This is a demodulated (Hilbert-envelope) spectrum computed from a bearing vibration snapshot; the dashed markers indicate where each bearing fault type would appear (BPFO, BPFI, BSF, FTF). What is the most likely bearing condition (normal, inner_race, outer_race, ball)?
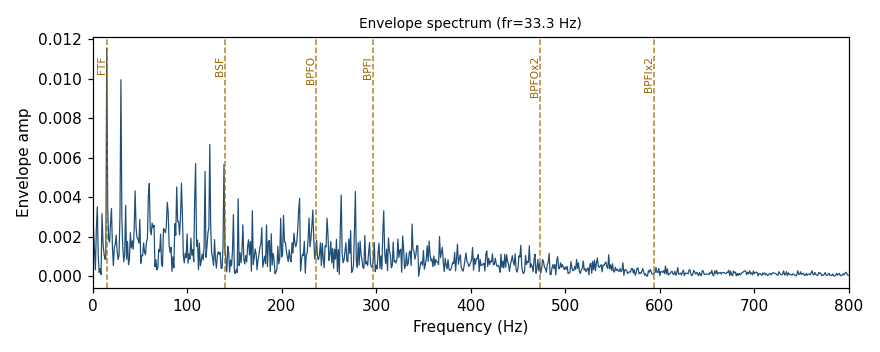
Answer: ball